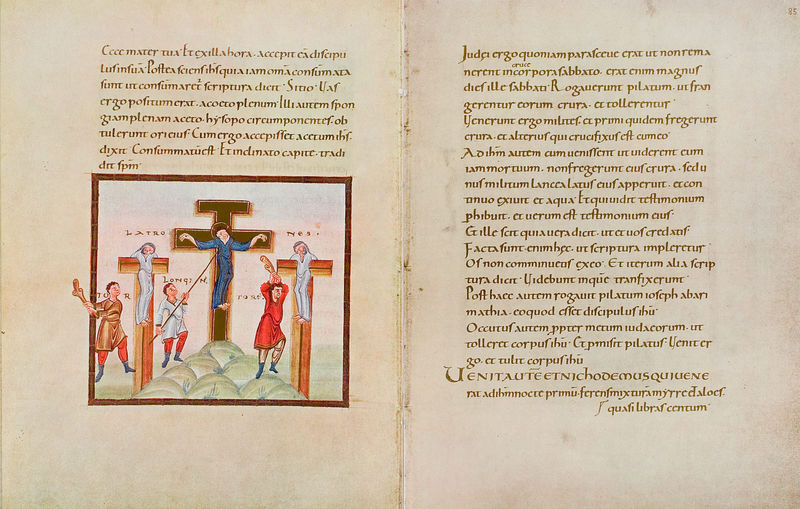
Titel: Codex Egberti
Institution: Trier, Stadtbibliothek/Stadtarchiv
Schlagwörter: berg, gemälde, menschen, braun, männer, malerei, bibel, hinrichtung, tod, bild, hügel, schrift, lanze, kreuz, druck, holzstich, stich, text, soldat, initiale, buchseite, kreuze, jesus, kreuzigung, lanzen, schlagen, mittelalterlich, stechen, handschrift, latein, buchillustration, buchmalerei, folter, golgatha, codex, psalter, flattersatz, lanzenstich, bestrafung, quälen, peiniger, wude, ubibel, dornentine